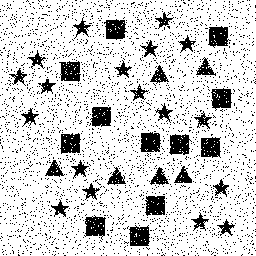
Squares: 12
Triangles: 6
Stars: 18
Total shapes: 36